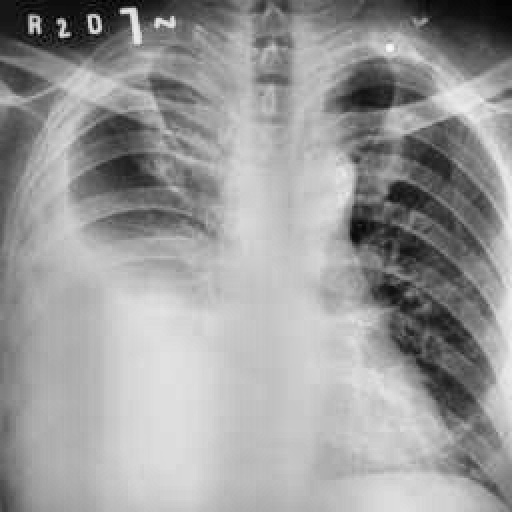
Finding: TUBERCULOSIS